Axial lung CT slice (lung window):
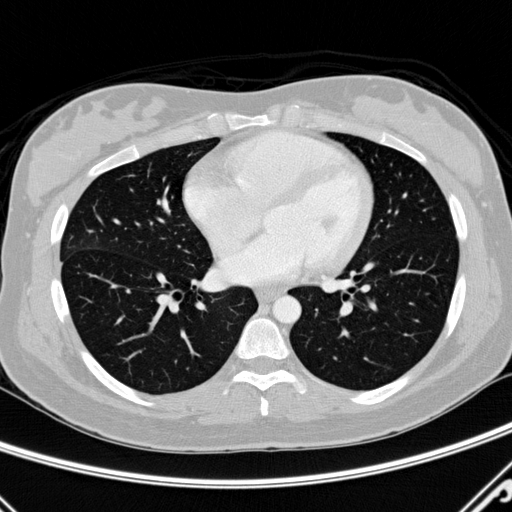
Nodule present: no